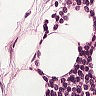
Metastatic tissue present: yes